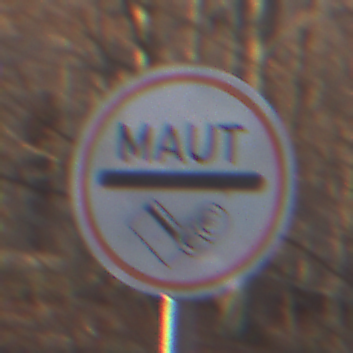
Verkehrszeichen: MautflichtigeStrecke
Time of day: SunriseSunset
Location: Outdoor (Nature)
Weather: Clear
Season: Autumn
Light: Natural